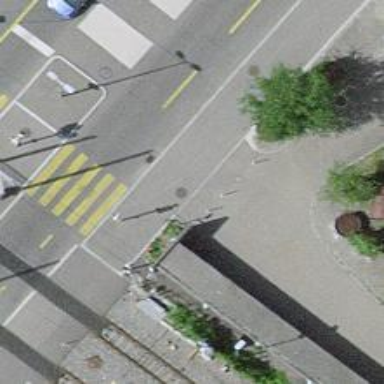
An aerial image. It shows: Bollard barrier.